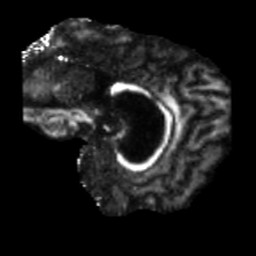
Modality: FA
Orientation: sagittal
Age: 31
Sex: female
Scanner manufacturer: siemens
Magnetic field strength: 3 T
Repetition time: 5.47 s
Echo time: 0.0854 s